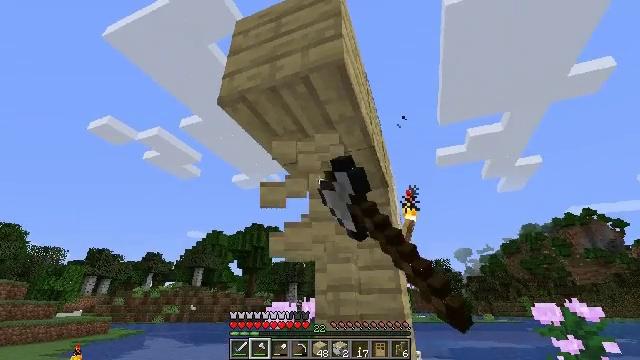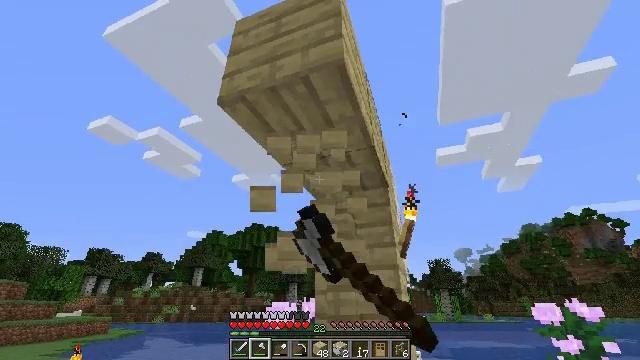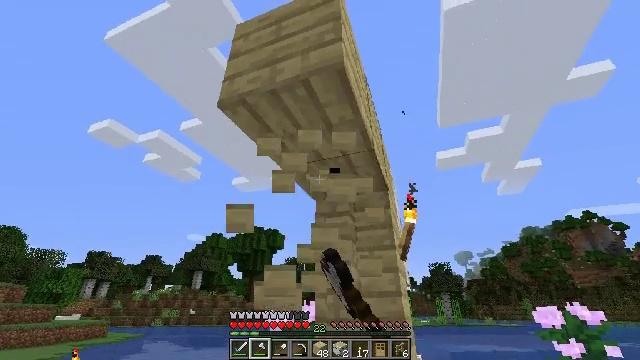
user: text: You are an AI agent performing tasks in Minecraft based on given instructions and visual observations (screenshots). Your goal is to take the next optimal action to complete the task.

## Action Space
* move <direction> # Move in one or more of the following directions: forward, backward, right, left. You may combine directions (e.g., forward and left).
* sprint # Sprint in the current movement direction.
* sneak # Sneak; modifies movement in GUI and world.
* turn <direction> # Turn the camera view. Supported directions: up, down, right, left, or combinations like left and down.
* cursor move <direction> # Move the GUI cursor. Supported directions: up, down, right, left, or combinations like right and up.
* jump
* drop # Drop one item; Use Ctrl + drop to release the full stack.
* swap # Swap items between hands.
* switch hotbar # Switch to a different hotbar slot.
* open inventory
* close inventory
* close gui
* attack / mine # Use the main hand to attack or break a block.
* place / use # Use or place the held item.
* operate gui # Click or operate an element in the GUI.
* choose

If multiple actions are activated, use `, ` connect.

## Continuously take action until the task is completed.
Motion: motion action
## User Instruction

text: Gather the birch fence from a structure.
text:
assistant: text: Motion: attack / mine
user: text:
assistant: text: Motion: attack / mine
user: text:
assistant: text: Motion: attack / mine